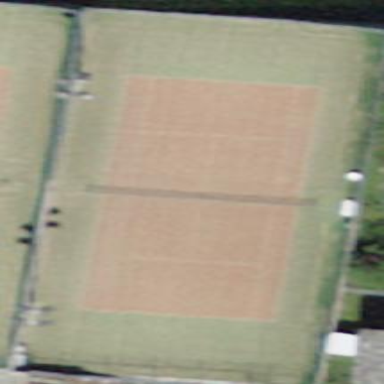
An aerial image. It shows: Tennis court on the leisure land pitch.